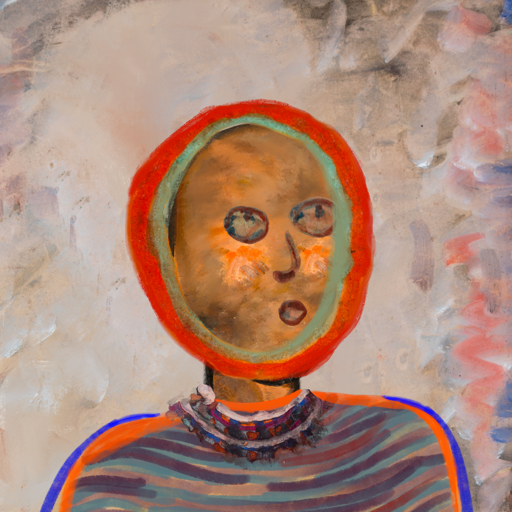
Background: Roy_Bahadur, Head And Neck Side: Gypsy_Queen, Face Side: Orphan, Bust: Experience, Hair Side: Sisters, Head Accessory: Blank, Second Necklace: Blank, Necklace: Hypocrite_1, Baby: Blank